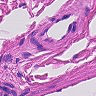
Metastatic tissue present: no